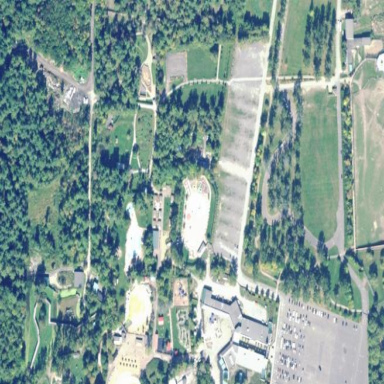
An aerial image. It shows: Theme park.